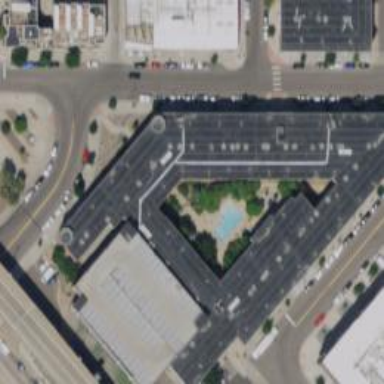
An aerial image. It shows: Part of building.